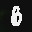
Label: 6